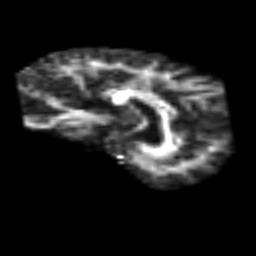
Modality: FA
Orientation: sagittal
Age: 51
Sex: female
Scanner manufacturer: siemens
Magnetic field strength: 3 T
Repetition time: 3.2 s
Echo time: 0.081 s